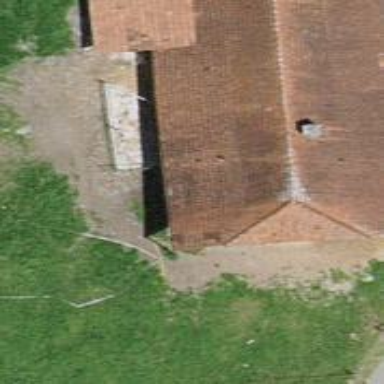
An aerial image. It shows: Farm building.